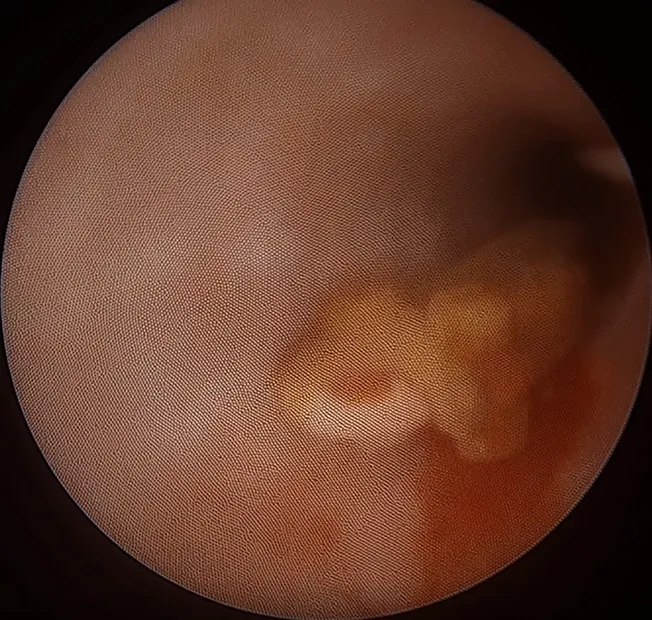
The hem-o-lok clip was identified in the endoscopic view after during the fragmentation of the stone.
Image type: endoscopy (airway_endoscopy)